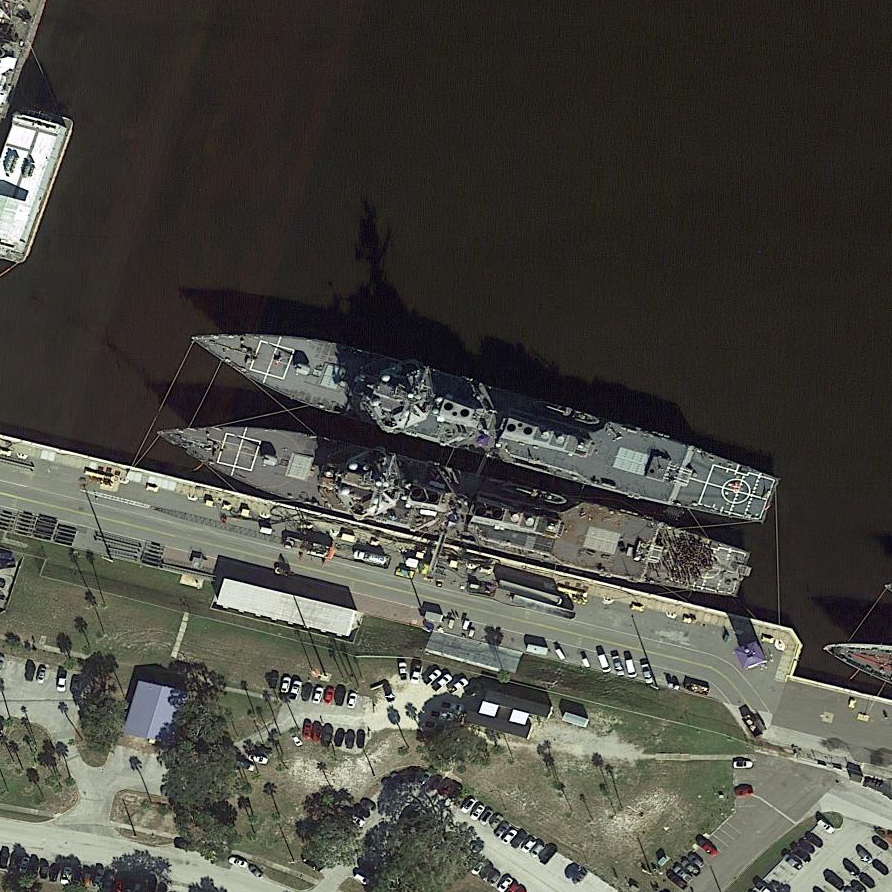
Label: destroyer